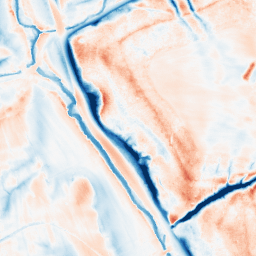
Category: classical
Decomposition family: gaussian_anisotropic
Decomposition parameters: sigma_x: 10
sigma_y: 5
Upsampling method: quintic
Upsampling parameters: scale: 8
Upsampling scale: 8